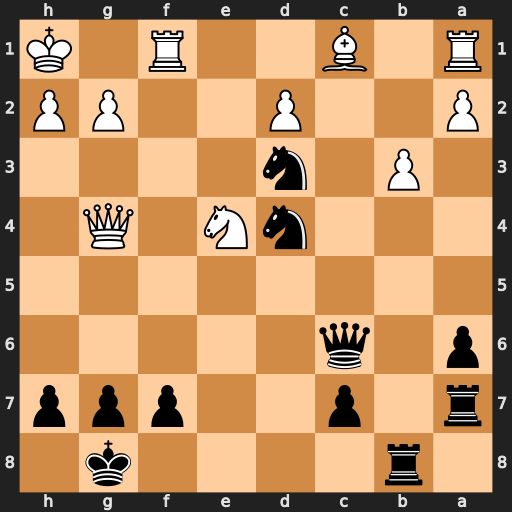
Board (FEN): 1r4k1/r1p2ppp/p1q5/8/3nN1Q1/1P1n4/P2P2PP/R1B2R1K
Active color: b
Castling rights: -
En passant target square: -
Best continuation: f5 Nf6+ Qxf6